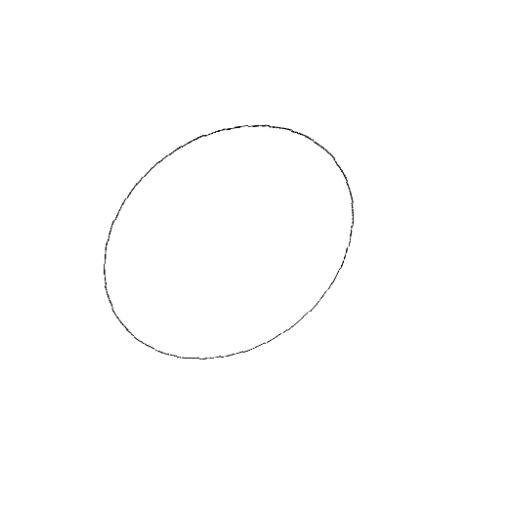
Crossing number: 0